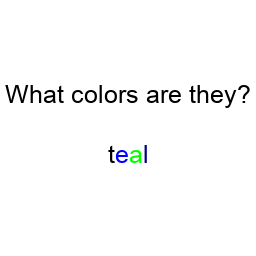
Color: black, blue, lime, navy
Color name shown: teal
Background color: white
Question text color: black